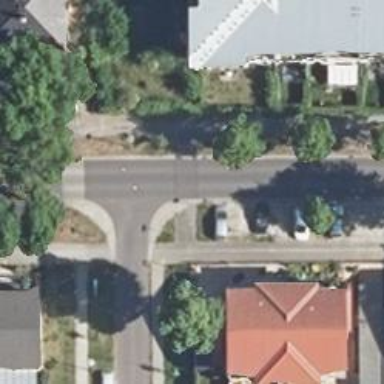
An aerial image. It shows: Residential road with asphalt surface and opposite cycleway.